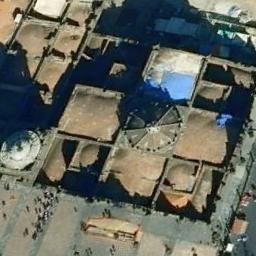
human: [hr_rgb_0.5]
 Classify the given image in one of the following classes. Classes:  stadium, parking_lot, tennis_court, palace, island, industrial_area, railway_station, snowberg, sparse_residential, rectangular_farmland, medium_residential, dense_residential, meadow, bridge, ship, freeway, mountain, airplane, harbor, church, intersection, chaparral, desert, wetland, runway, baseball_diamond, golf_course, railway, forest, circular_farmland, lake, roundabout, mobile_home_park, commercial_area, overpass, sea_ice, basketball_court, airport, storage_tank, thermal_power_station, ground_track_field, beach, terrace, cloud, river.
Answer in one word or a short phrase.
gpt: church